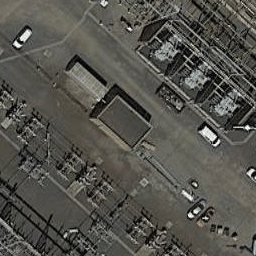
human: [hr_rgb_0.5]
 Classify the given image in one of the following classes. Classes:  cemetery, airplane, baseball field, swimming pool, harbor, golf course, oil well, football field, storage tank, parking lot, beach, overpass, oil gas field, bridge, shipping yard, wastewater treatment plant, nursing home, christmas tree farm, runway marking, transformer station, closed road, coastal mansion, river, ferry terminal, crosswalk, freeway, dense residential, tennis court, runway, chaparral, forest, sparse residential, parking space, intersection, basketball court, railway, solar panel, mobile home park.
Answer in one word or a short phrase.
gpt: transformer station